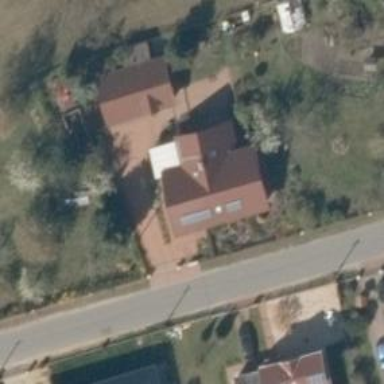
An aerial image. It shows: Simple and straightforward house.